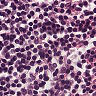
Metastatic tissue present: no